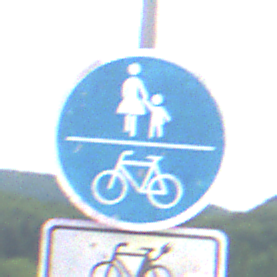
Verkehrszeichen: GemeinsamerGehUndRadweg
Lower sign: EinspurigeFahrzeugeFrei6
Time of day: Midday
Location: Outdoor (RoadRail)
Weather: PartlyCloudy
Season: NotSpecified
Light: Natural